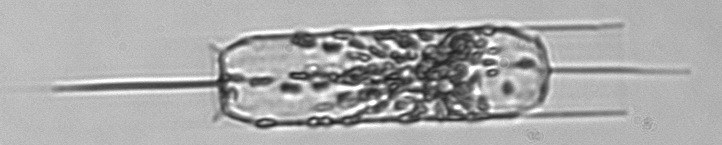
Label: Ditylum_brightwellii